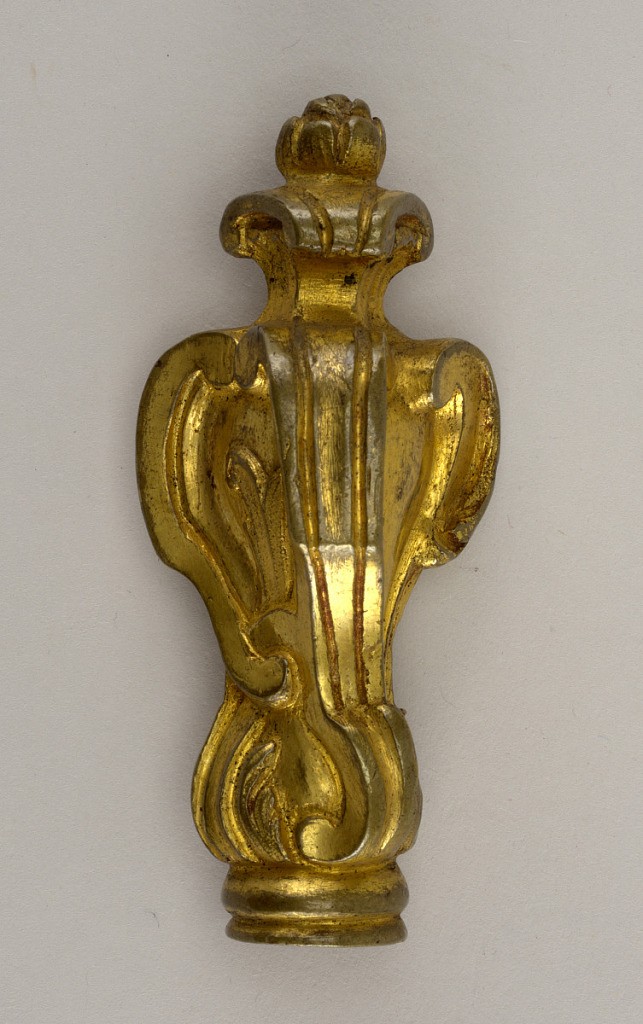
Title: Finial
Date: ca. 1740–50
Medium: Gilt bronze
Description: Rococo scrolls with bud on top with a screw-on base.